Question: Look at the following example Layout from Gmail:

There is a button at the bottom of the listview with a pen as icon.
How can I create such a button?
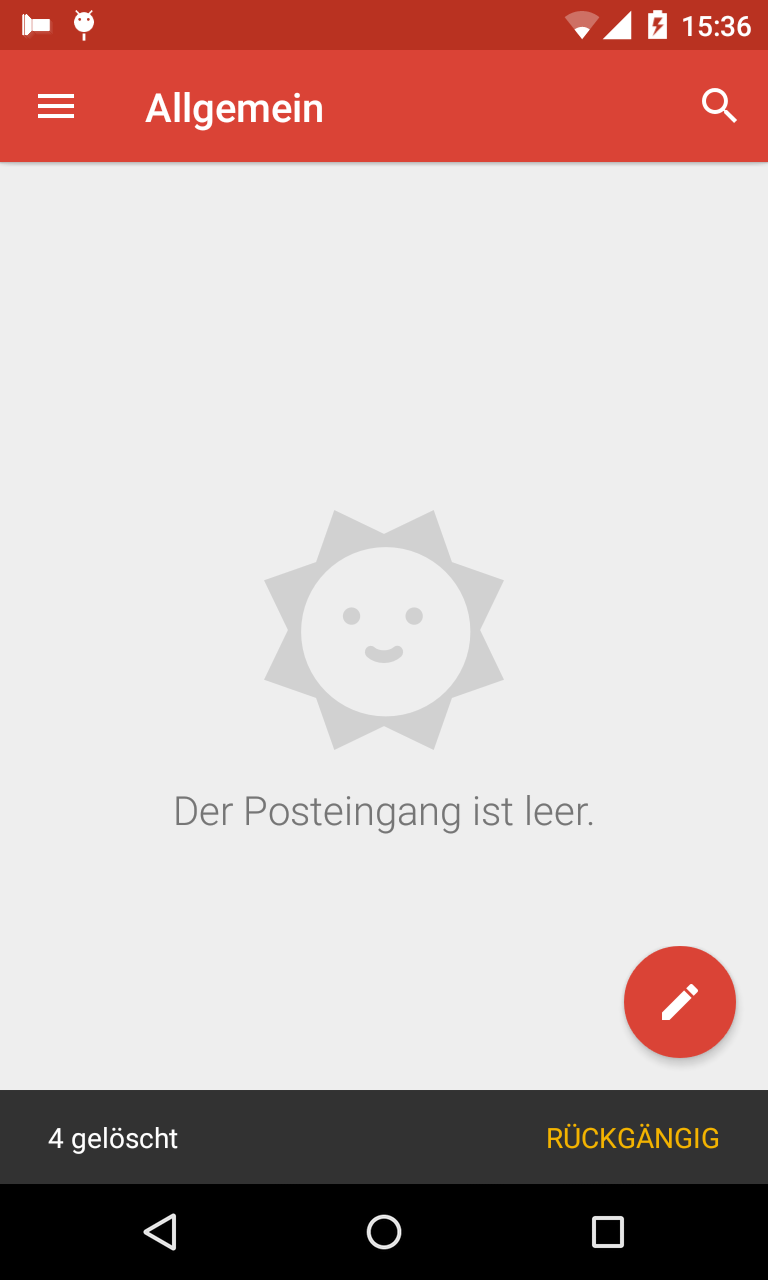
Answer: Well it is called "FloatingActionButton", search it on GitHub you will get lots of library, for example:
- <URL>